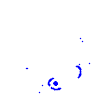
Particle: kaon